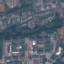
Label: Residential